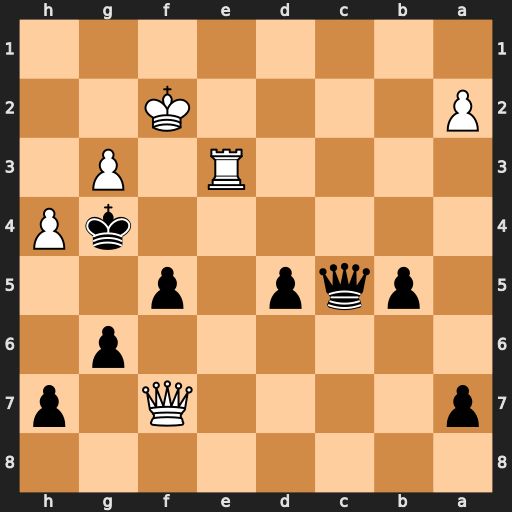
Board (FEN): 8/p4Q1p/6p1/1pqp1p2/6kP/4R1P1/P4K2/8
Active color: b
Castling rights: -
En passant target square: -
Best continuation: d4 Qxh7 dxe3+